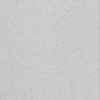
Label: dusty